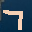
Label: 7